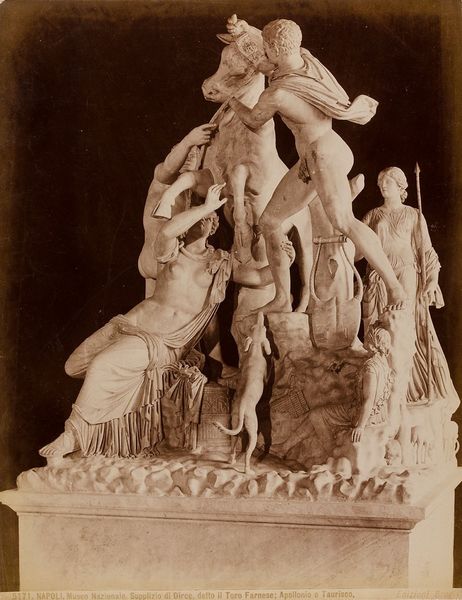
Künstler: Giacomo Brogi
Standort: Hamburg
Institution: Museum für Kunst und Gewerbe Hamburg
Schlagwörter: skulptur, plastik, foto, fotografie, photographie, photo, albumin, bildhauerkunst, lichtbild, sachfotografie, kunstgeschichte, bildwerke, angewandte und bildende kunst, hessische systematik, schwarzweißpositivverfahren, silbersalzverfahren, schwarzweißfotografie, objektstudien, sachphotographie, albuminpapier, supplizio, dirce